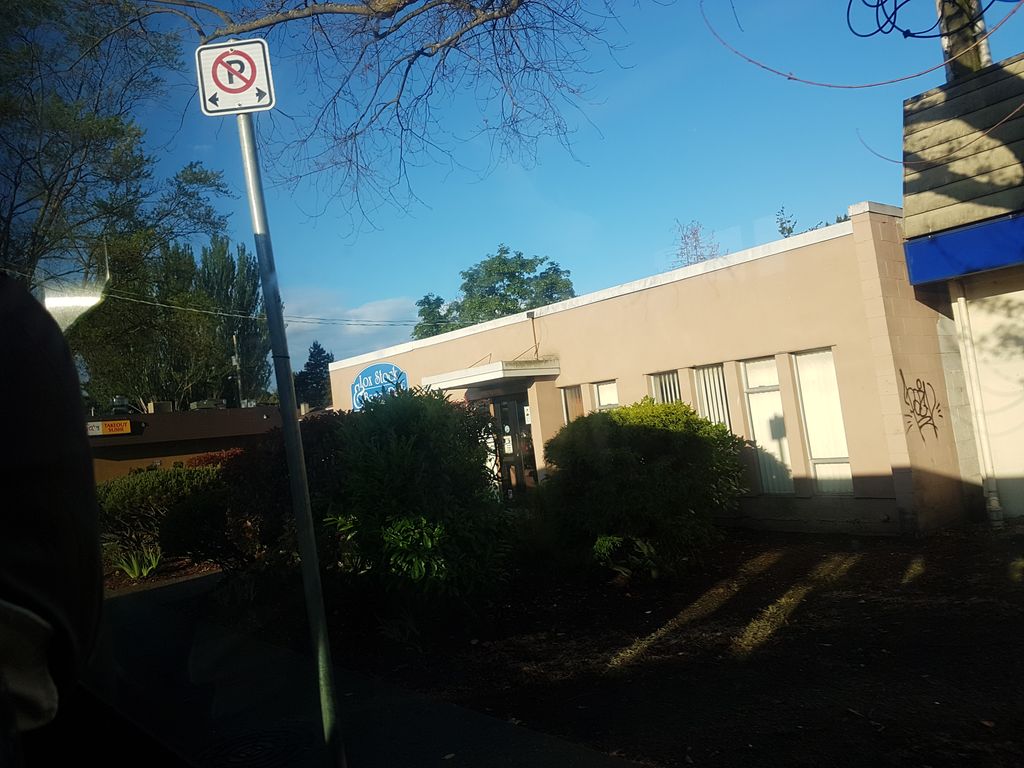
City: victoria